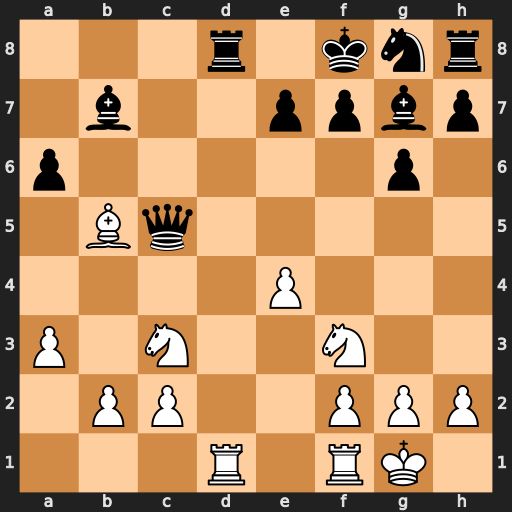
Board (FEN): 3r1knr/1b2ppbp/p5p1/1Bq5/4P3/P1N2N2/1PP2PPP/3R1RK1
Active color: w
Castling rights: -
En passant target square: -
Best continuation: Rxd8#